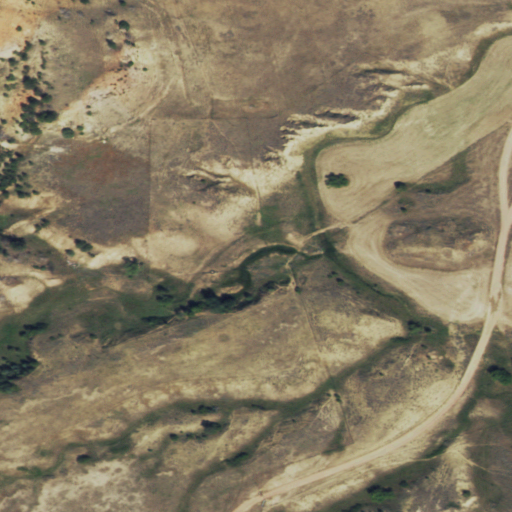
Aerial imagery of valley in Wyoming named Rosie Draw containing shrub and grassland